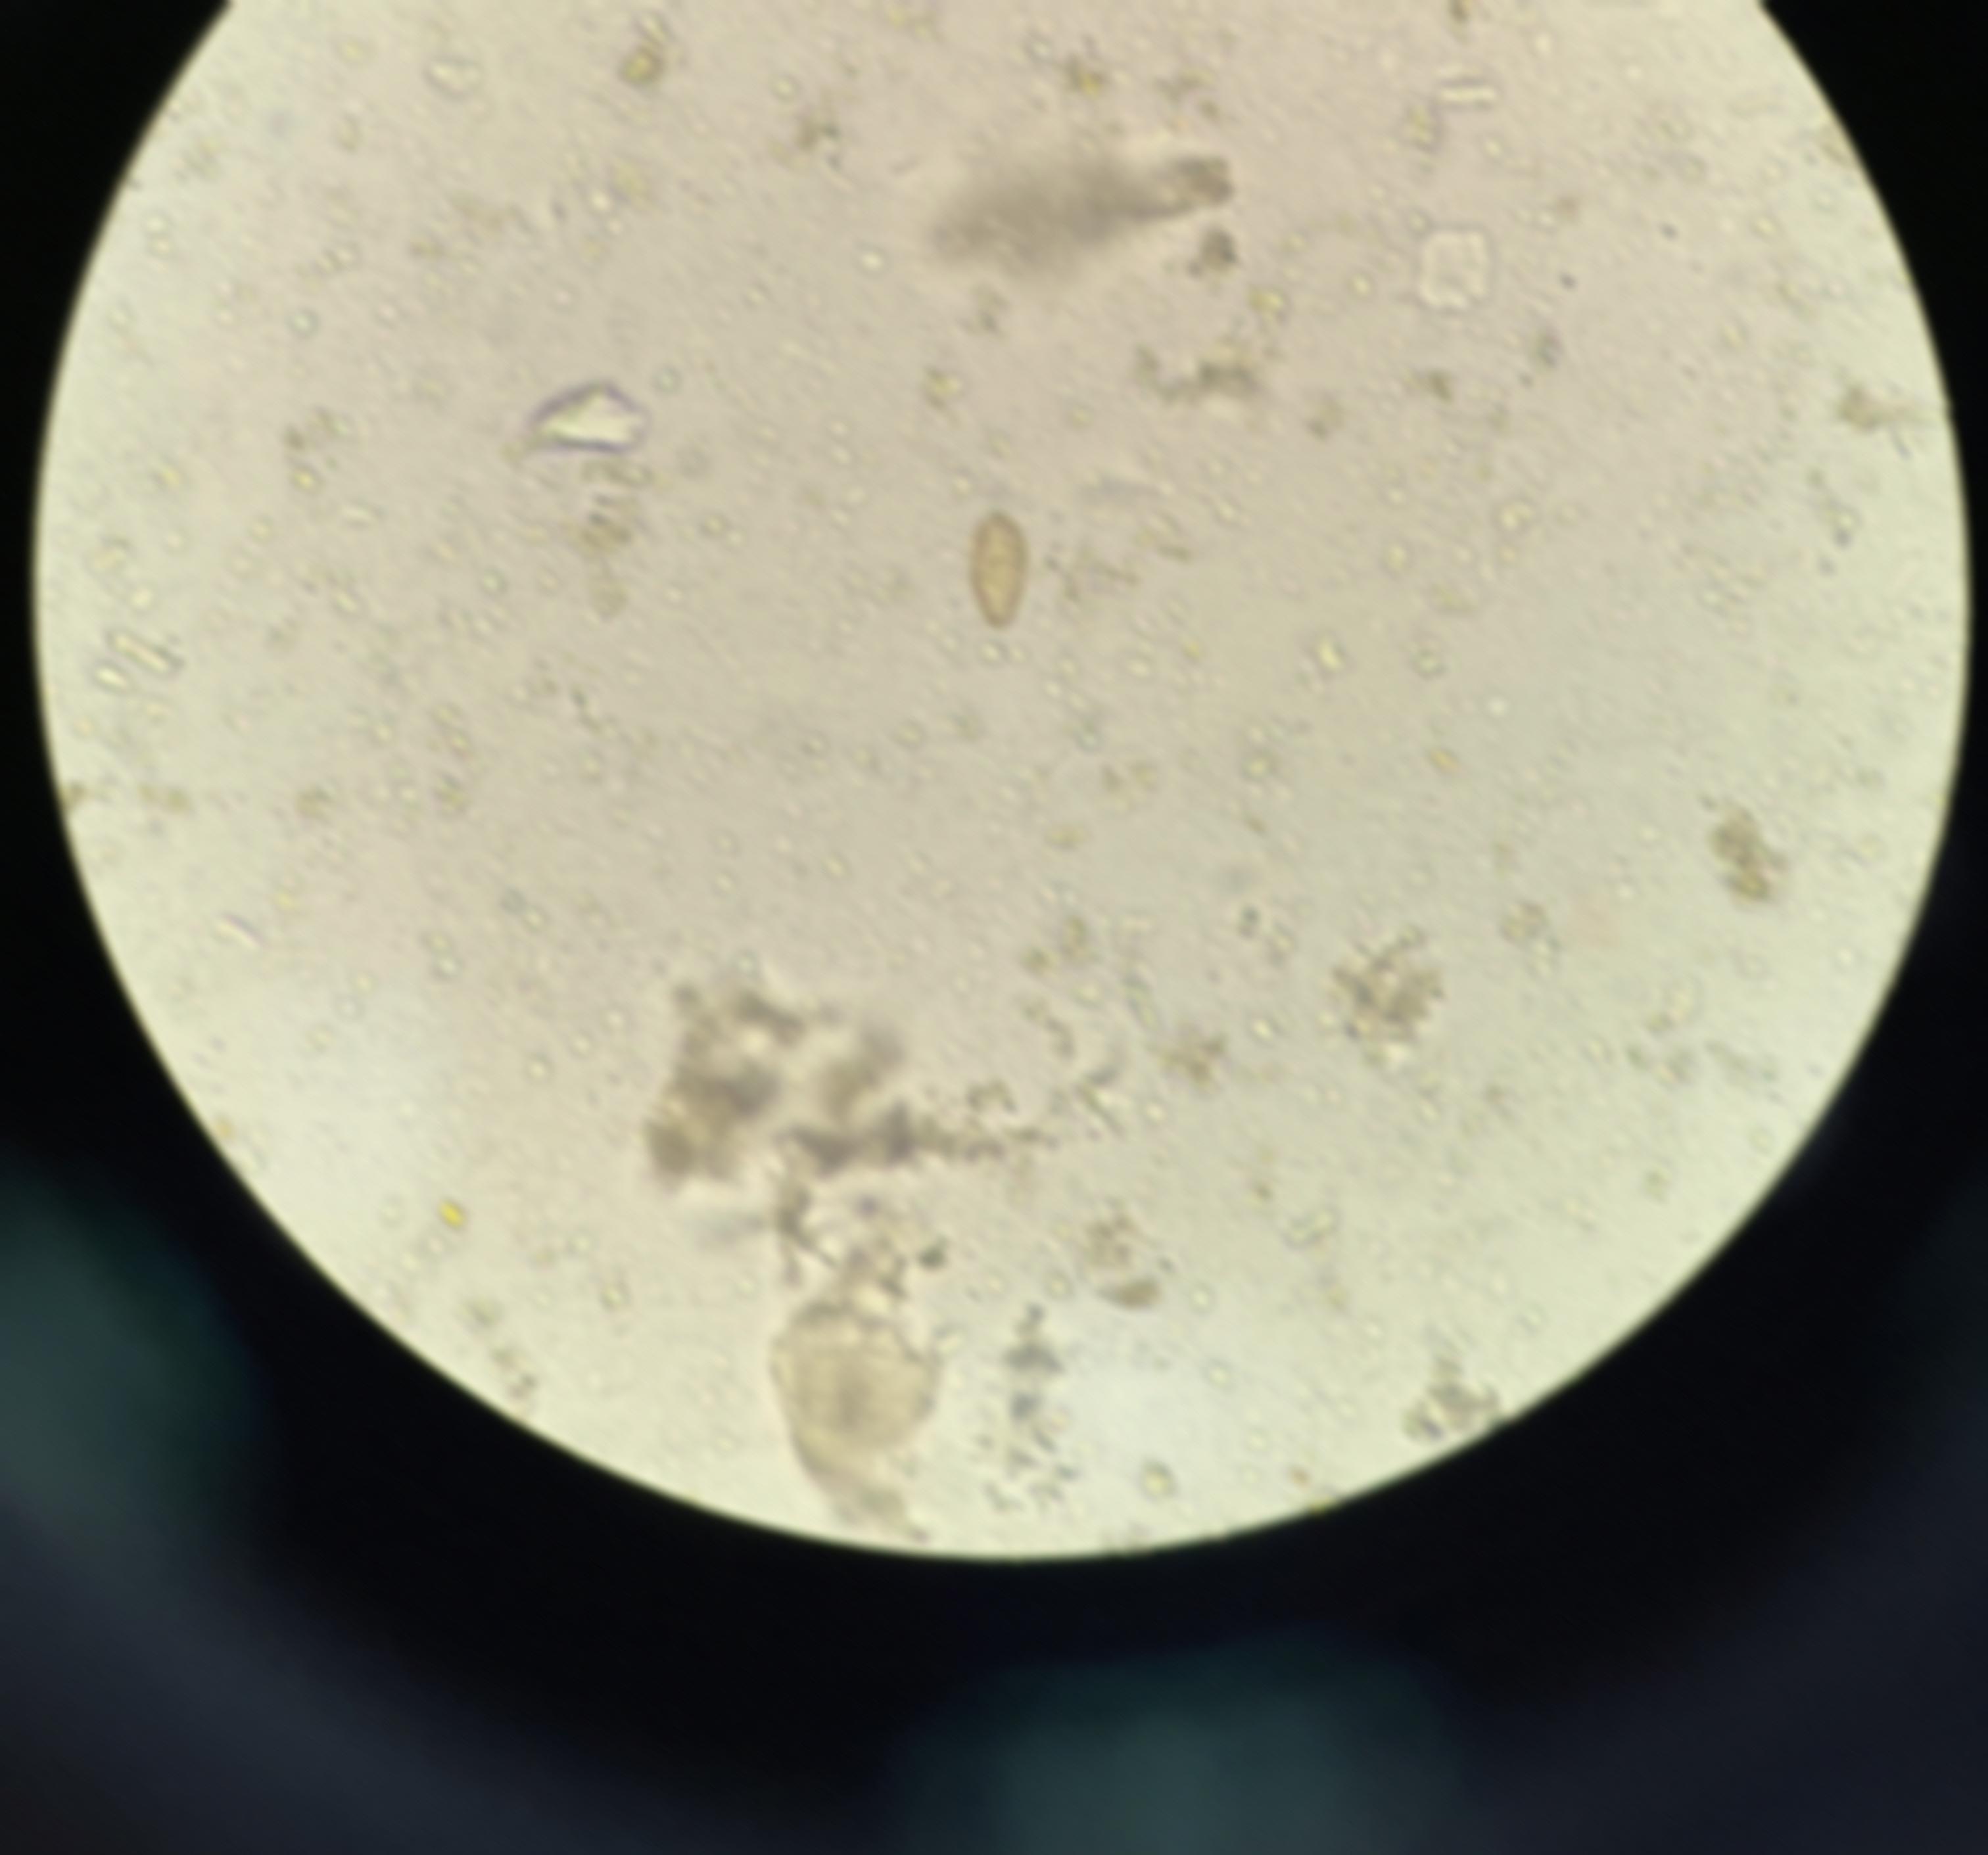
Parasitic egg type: Opisthorchis viverrine